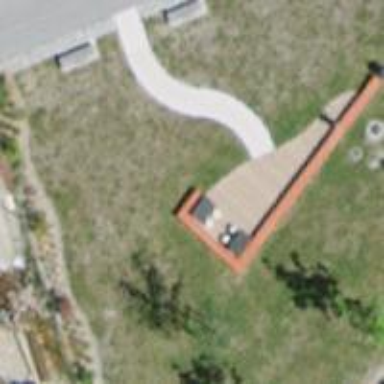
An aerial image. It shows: Picnic table located in leisure land area.